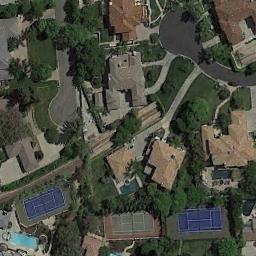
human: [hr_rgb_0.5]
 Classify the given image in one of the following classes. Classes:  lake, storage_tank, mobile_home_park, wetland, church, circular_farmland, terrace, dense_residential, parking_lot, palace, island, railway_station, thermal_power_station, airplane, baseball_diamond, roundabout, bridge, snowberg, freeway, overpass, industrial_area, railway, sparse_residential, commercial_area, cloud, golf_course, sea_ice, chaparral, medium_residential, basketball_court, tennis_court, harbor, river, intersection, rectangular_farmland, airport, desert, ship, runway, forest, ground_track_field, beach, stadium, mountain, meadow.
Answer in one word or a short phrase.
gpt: tennis_court